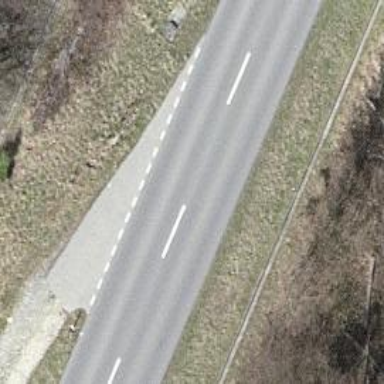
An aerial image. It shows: Tertiary road.